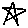
Label: star